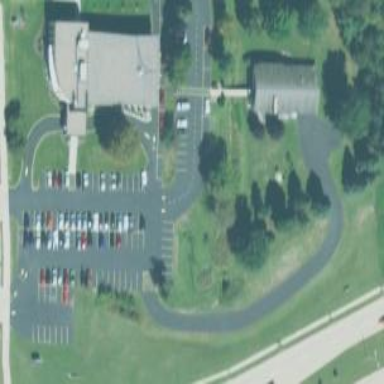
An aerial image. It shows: Parking area with surface.